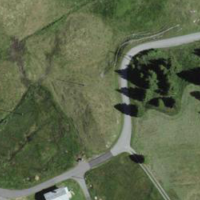
EUNIS habitat code: 23
Species observed at this site:
Cirsium palustre